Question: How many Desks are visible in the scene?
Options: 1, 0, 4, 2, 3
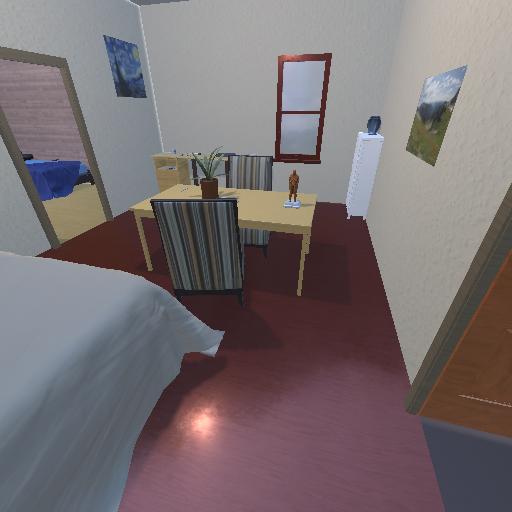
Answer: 1